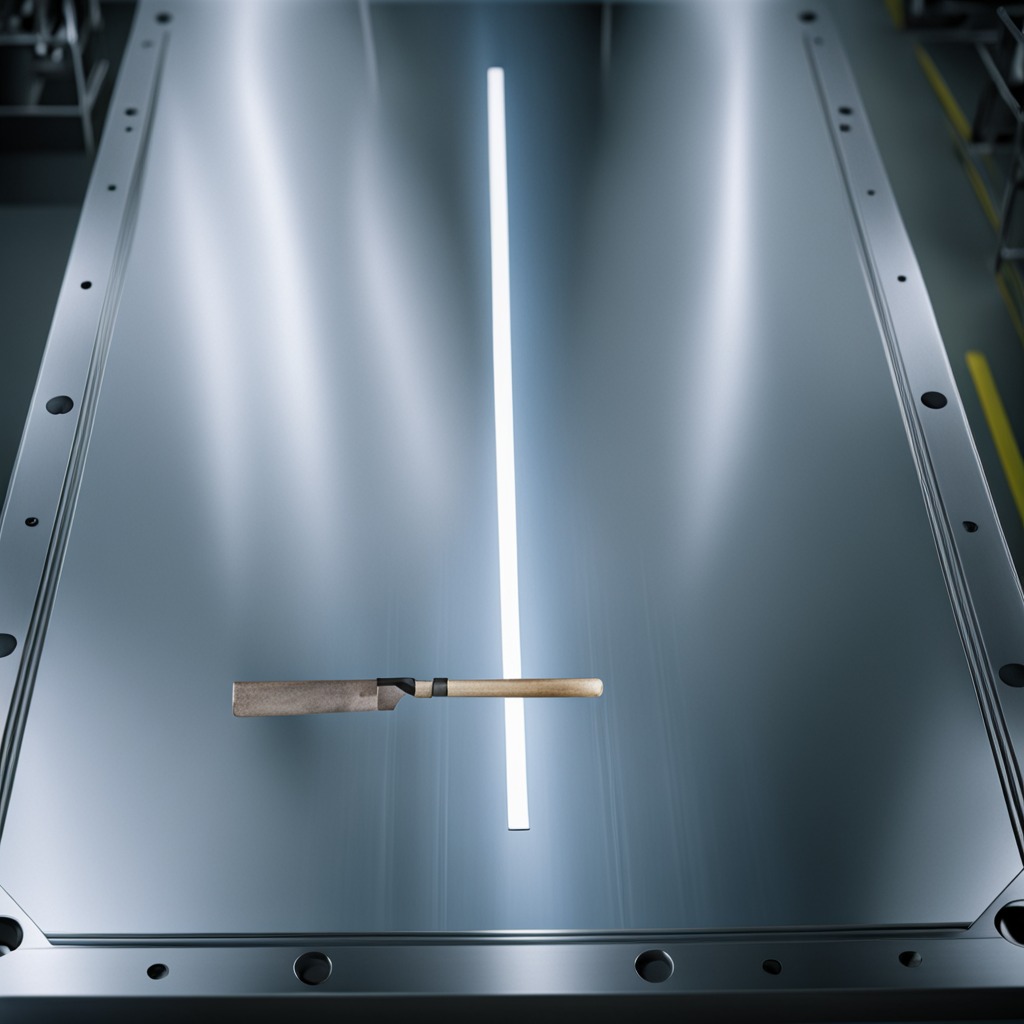
A metal saw lies on the metal table in the machine shop under fluorescent lights.